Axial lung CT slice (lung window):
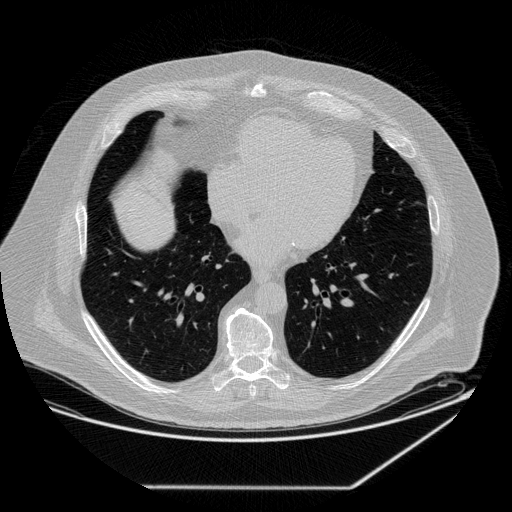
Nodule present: no